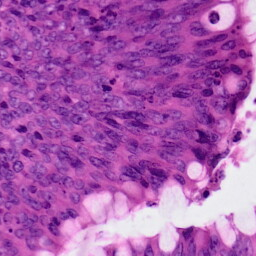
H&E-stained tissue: Colon